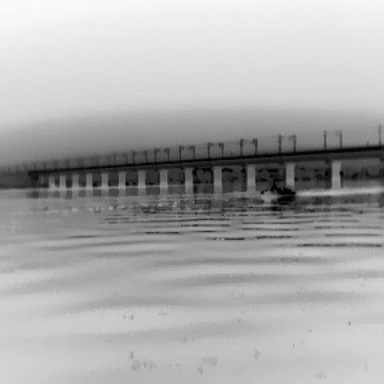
There is a warship in the infrared image.